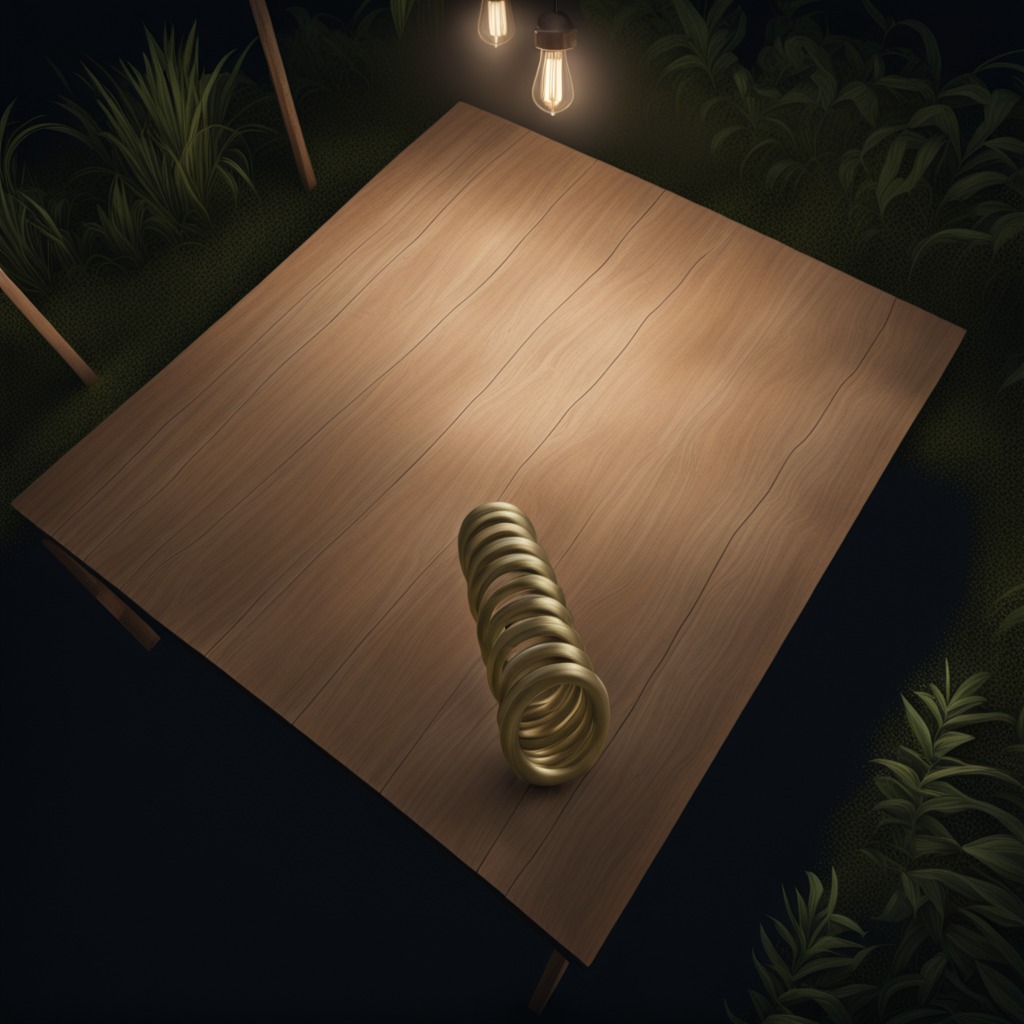
A coiled metal spring is lying on the wooden table.